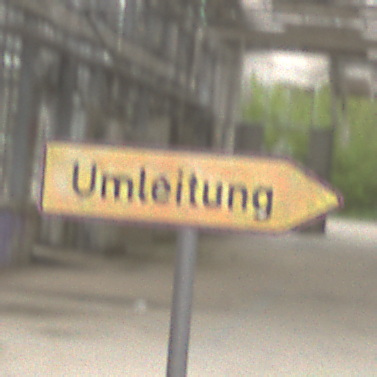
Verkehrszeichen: UmleitungswegweiserRechtsweisend
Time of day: Midday
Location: Roofed (Special)
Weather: Overcast
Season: NotSpecified
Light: Natural